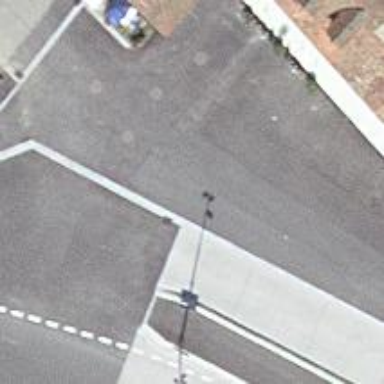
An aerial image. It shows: Driveway road with sidewalk on the left.